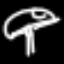
Label: mushroom